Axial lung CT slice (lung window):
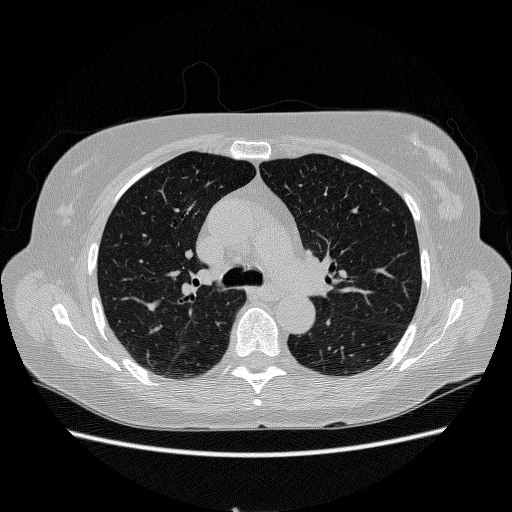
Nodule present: no